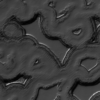
Label: not_dusty